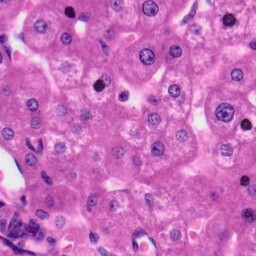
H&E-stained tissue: Liver